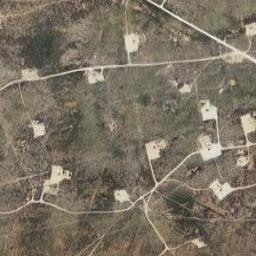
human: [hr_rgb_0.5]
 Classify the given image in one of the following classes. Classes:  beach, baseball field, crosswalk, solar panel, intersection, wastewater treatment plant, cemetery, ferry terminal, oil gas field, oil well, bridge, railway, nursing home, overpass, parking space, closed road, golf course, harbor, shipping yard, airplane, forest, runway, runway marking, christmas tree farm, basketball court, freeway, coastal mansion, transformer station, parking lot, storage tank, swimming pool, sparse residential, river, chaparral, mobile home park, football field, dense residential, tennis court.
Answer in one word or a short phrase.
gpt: oil gas field